【题型】选择题　【知识点】立体几何　【难度】easy
古希腊的几何学家用一个不过顶点的平面去截一个圆锥，将所截得的不同的截口曲线统称为圆锥曲线.\\
在如图所示的圆锥中，$AB$为底面圆的直径，$M$为$PB$的中点，某同学用平行于母线$PA$且过点$M$的平面去截圆锥，所得截口曲线为抛物线.若该圆锥的高为$|PO|=4$，$AP \perp PB$，则该抛物线的焦点到准线的距离为（\quad）

\noindent A. $2$ \qquad B. $\sqrt{2}$ \qquad C. $2\sqrt{2}$ \qquad D. $4$
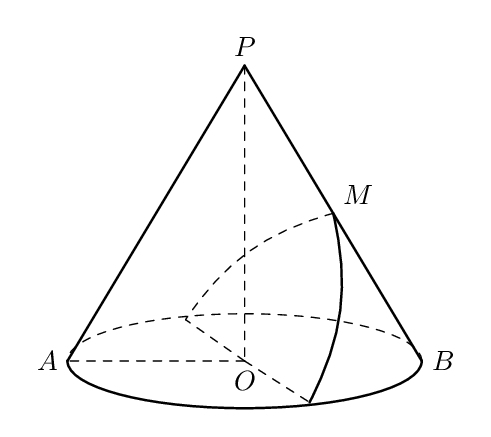
【解答】
\noindent \textbf{【答案】C}

\vspace{0.5em}
\noindent \textbf{【分析】}先利用中位线计算$|OM|=\sqrt{2}$，结合对称性判断抛物线以$OM$为对称轴，焦点在$OM$上，再以顶点为原点建立坐标系，设抛物线标准方程$y^2=2px(p>0)$，根据点在抛物线上求得参数$p$即得结果.

\vspace{0.5em}
\noindent \textbf{【详解】}因为$AB$为底面圆的直径，$AP \perp PB$，$|PO|=4$，则$\triangle PAO$,$\triangle PAB$都是等腰直角三角形.\\
可求出$|PA|=4\sqrt{2}$.$M$是$PB$的中点，$O$是$AB$的中点，则$AP \parallel OM$，$|OM|=\frac{1}{2}|AP|=2\sqrt{2}$，\\
截圆锥平面平行于母线$PA$且过母线$PB$中点$M$，故$O$在截面上，\\
根据对称性可知抛物线的对称轴为$OM$，焦点在$OM$上，\\
建立以$M$为原点，$OM$为$x$轴，过$M$点的垂线为$y$轴，\\
设抛物线与底面交点为$E$，则$x_E=|OM|=2\sqrt{2}$,$y_E=|OA|=4$，

\noindent 设抛物线为$y^2=2px(p>0)$，则$16=2p \times 2\sqrt{2}$，解得$p=2\sqrt{2}$，\\
即该抛物线焦点$\left(\frac{p}{2},0\right)$到准线$x=-\frac{p}{2}$的距离为$p$，即为$2\sqrt{2}$.\\
故选：C.
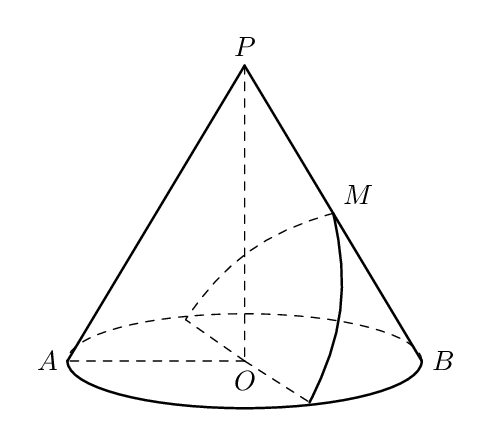